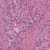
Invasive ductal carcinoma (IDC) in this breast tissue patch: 1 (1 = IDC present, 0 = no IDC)